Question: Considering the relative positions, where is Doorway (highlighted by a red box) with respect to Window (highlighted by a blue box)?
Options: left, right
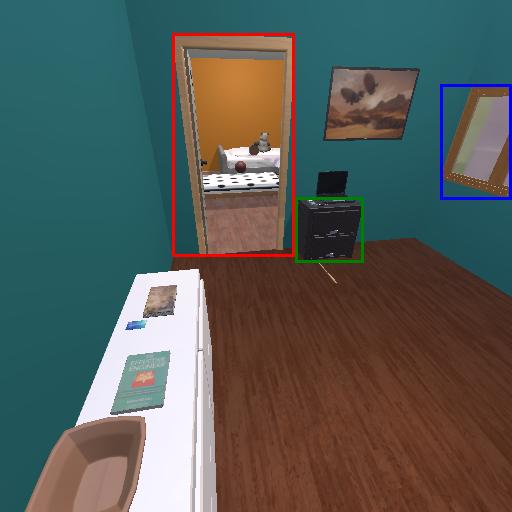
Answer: left